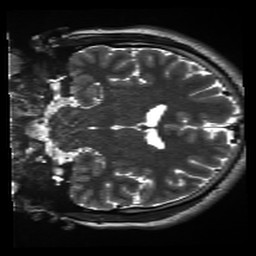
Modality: inplaneT2
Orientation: coronal
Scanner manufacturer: siemens
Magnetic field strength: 3 T
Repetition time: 11 s
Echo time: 0.059 s